Question: I have designed the following sql query to get the percentage of
'''
100 - ((reportedDate - Submission Date) / TotalNumOfVisits) * 100
'''
Is there any way to simplify it? Like combine the two queries into one?
'''
SELECT
q1.VisitMonth,q1.TotalVisit, ISNULL(q2.diff,0) AS DIFF
,100 - ISNULL( (CAST((q2.diff * 1.0 / q1.TotalVisit ) * 100 AS FLOAT)),0) PERC
FROM
(
SELECT DATENAME(MONTH,v.VisitDate) as VisitMonth, count(v.VisitID) as TotalVisit
FROM Visits v
INNER JOIN Assignments a ON a.AssignmentID = v.AssignmentID
WHERE a.ClientID IN (33,46)
AND v.VisitDate BETWEEN '01/01/2013' AND '31/12/2013'
group by DATENAME(MONTH,v.VisitDate)
) q1
LEFT OUTER JOIN
(
SELECT DATENAME(MONTH,v.VisitDate) as MonthName,COUNT(*) as diff
FROM Visits v
INNER JOIN Assignments a ON a.AssignmentID = v.AssignmentID
WHERE a.ClientID IN (33,46)
AND v.VisitDate BETWEEN '01/01/2013' AND '31/12/2013'
AND DATEDIFF(DAY,v.ReportDate,v.SubmissionDate) > 2
group by DATENAME(MONTH,v.VisitDate)
) q2
ON q1.VisitMonth = q2.MonthName
'''
Result:

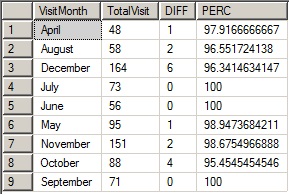
Answer: Try this :-
'''
Select
VisitMonth,isnull(diff,0) as DIFF,
100 - ISNULL( (CAST((diff * 1.0 / Nullif(TotalVisit,0) ) * 100 AS FLOAT)),0) PERC
from
(
SELECT
VisitMonth = Datename(month,visitDate) ,
Diff = Sum(case when DATEDIFF(DAY,v.ReportDate,v.SubmissionDate) > 2 then 1
else 0 end) ,
TotalVisit = Count(v.VisitID)
FROM Visits v
INNER JOIN Assignments a ON a.AssignmentID = v.AssignmentID
WHERE a.ClientID IN (33,46)
AND v.VisitDate BETWEEN '01/01/2013' AND '31/12/2013'
group by DATENAME(MONTH,v.VisitDate)
)a
'''